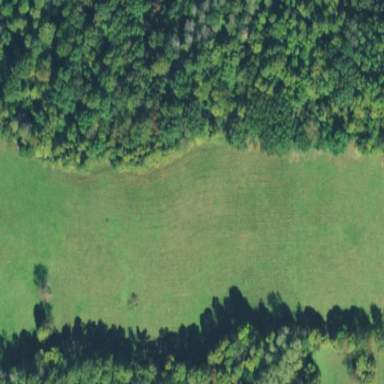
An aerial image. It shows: Beautiful meadow.